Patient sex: F
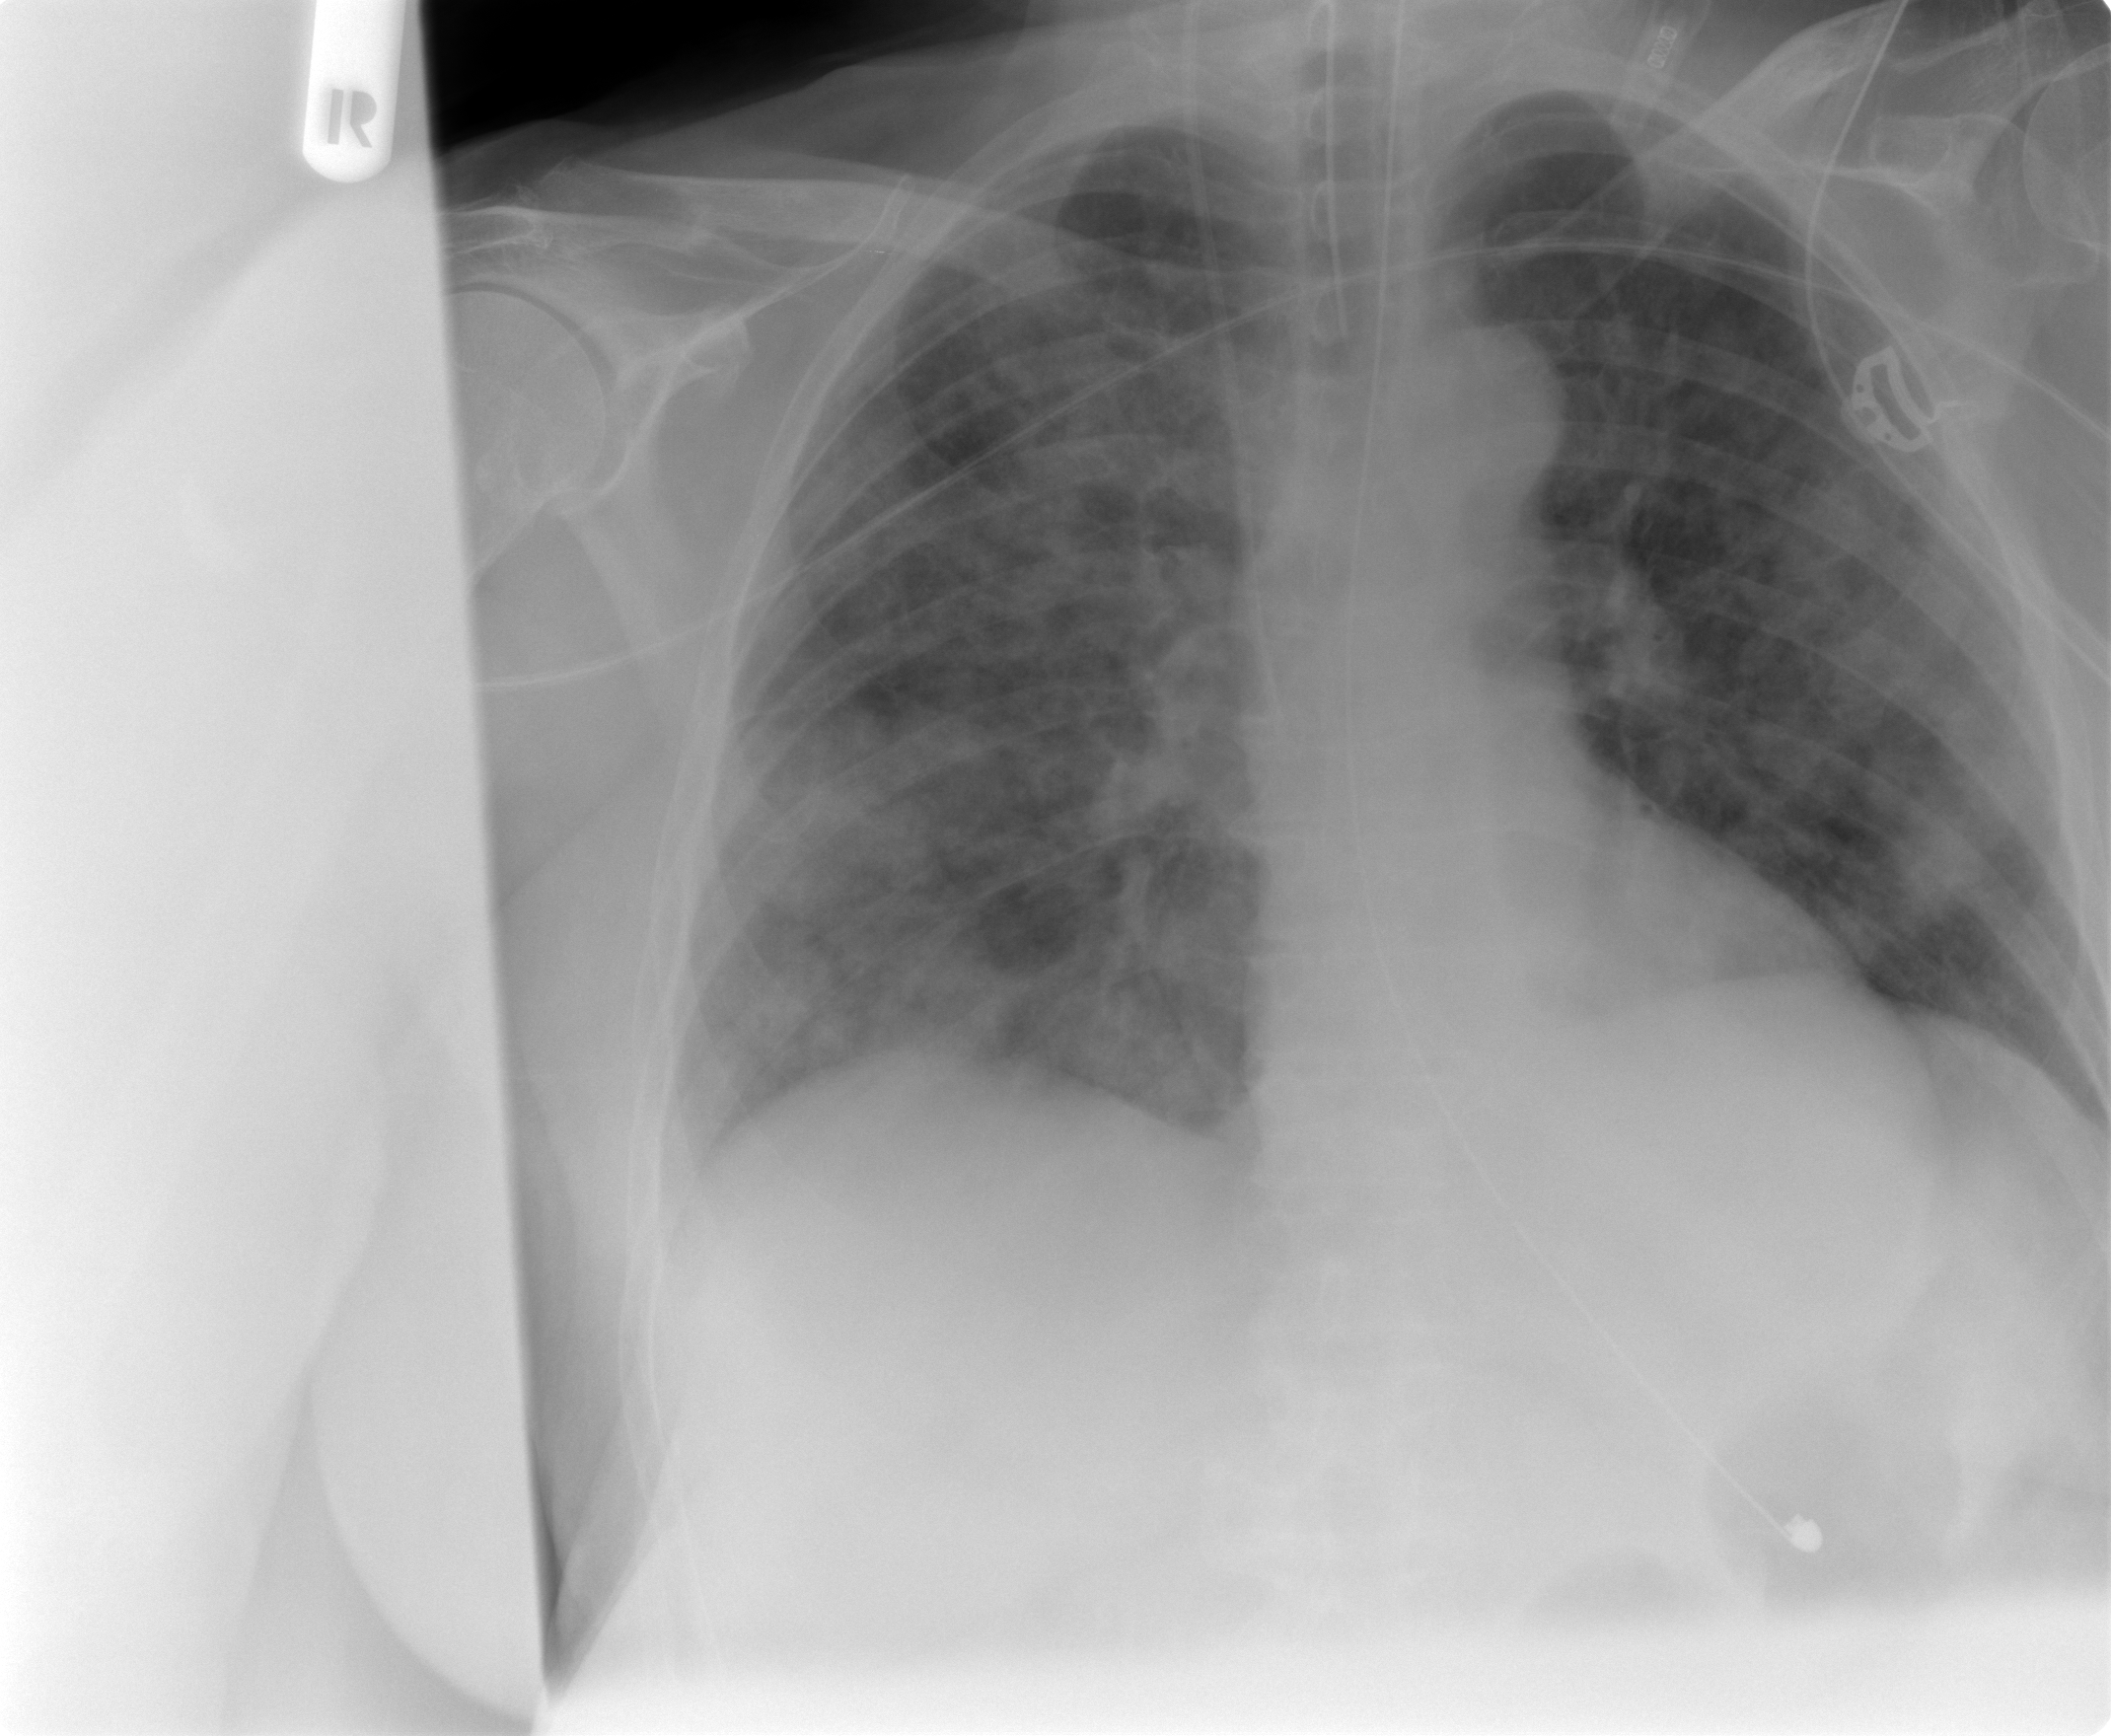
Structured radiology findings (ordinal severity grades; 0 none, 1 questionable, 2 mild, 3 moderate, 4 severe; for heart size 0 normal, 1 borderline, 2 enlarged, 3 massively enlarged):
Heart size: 0
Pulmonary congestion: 0
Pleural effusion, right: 0
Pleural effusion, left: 0
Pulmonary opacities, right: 4
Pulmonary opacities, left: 3
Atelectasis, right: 0
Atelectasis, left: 0